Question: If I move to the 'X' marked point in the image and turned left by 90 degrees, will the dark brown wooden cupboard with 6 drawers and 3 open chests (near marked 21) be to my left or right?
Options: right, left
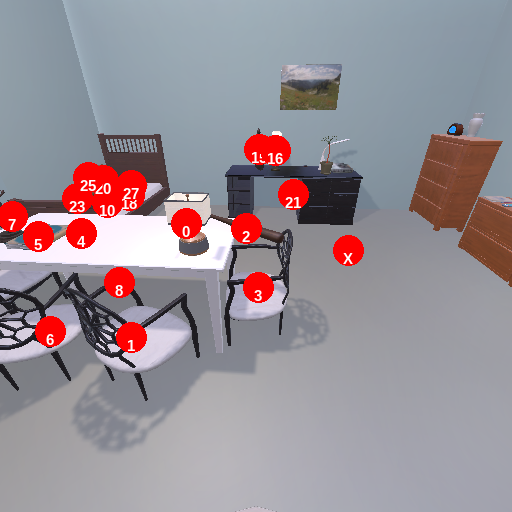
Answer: right